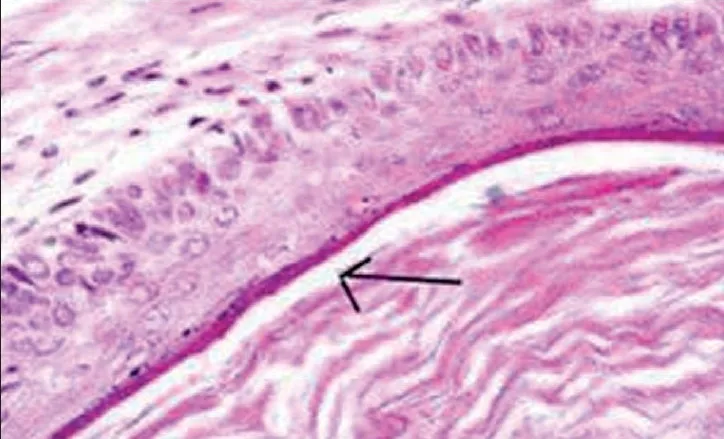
Histopathological findings of fibrous tissue lined in combination with compressed stratified squamous epithelium (arrow), conclusive of epidermoid cyst, (H & E, 40x).
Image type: pathology (h&e)